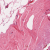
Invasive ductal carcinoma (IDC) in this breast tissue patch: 0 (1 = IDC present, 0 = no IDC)